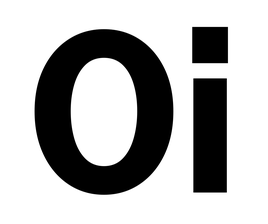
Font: InstrumentSans_Bold